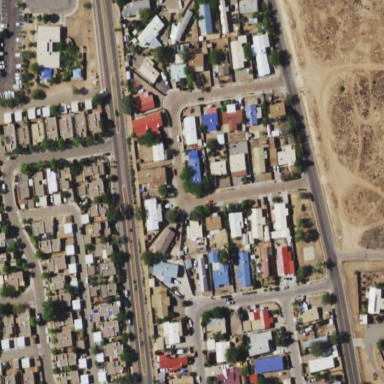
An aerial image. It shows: Residential area within neighborhood.